Field crop: tomato
Growth stage: 1
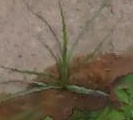
Species: cyperus